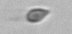
Label: Cryptophyta